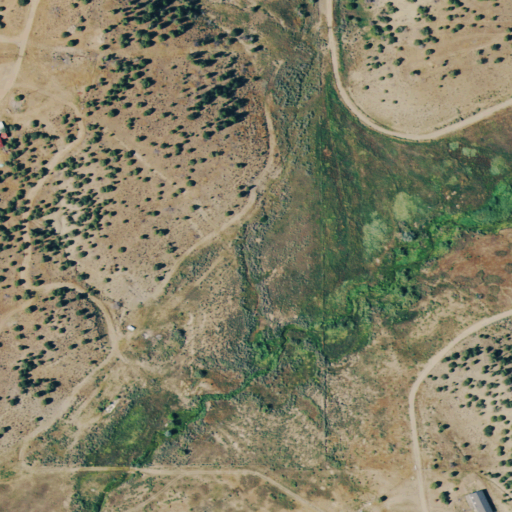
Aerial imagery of valley in Colorado named First Canyon containing shrub, low intensity development, woody wetlands, evergreen forest, and open development